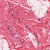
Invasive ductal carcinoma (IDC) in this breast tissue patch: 0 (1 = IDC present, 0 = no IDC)